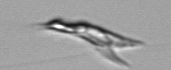
Label: Chrysochromulina_lanceolata